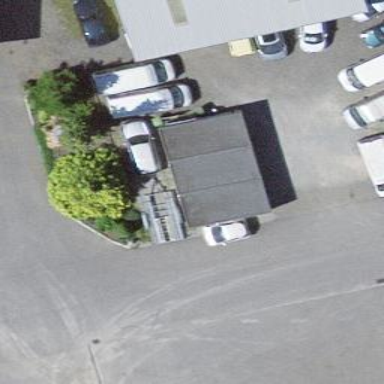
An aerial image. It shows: Garage.